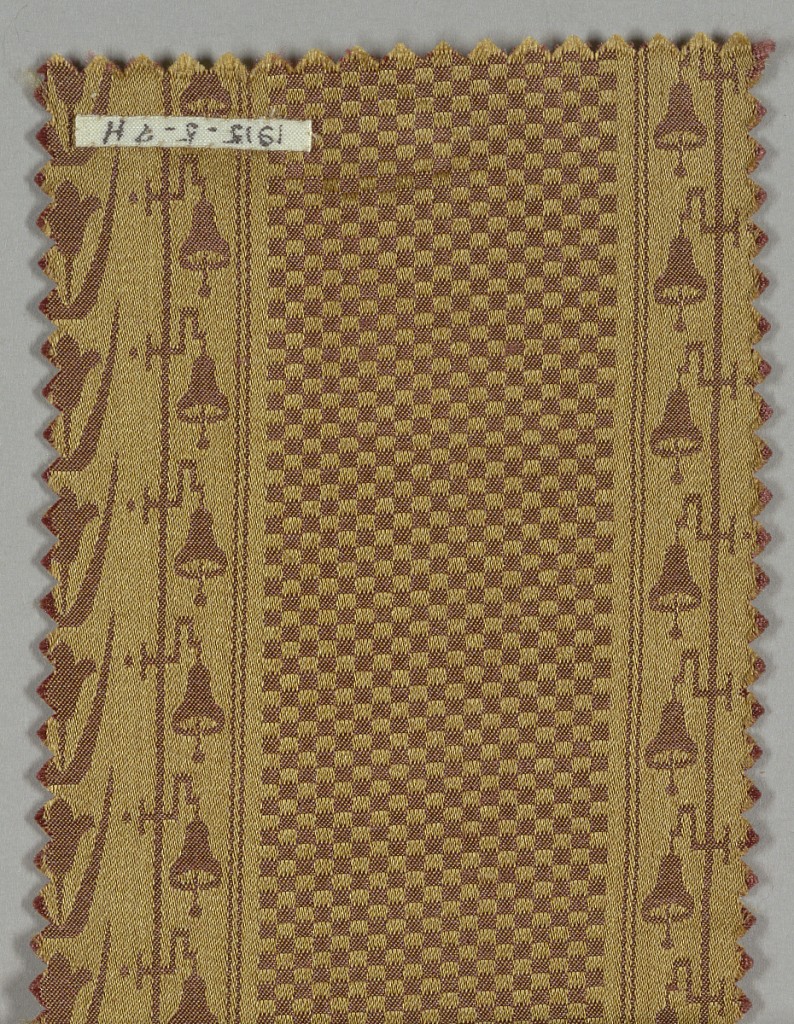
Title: Sample
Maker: Cheney Brothers, South Manchester, Connecticut, USA
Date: ca. 1915
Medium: silk Technique: compound satin weave
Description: Reproduction textile in a design inspired the Cooper Union Museum collection. Pattern has broad vertical stripes of a fine checkerboard pattern alternating with stripes of flowers and bells.